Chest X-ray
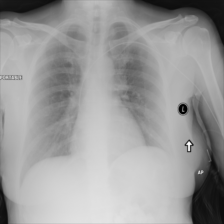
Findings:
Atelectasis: negative
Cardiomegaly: negative
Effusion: negative
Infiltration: negative
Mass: negative
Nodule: negative
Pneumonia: negative
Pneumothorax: negative
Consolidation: negative
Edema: negative
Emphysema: negative
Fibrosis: negative
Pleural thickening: negative
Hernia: negative